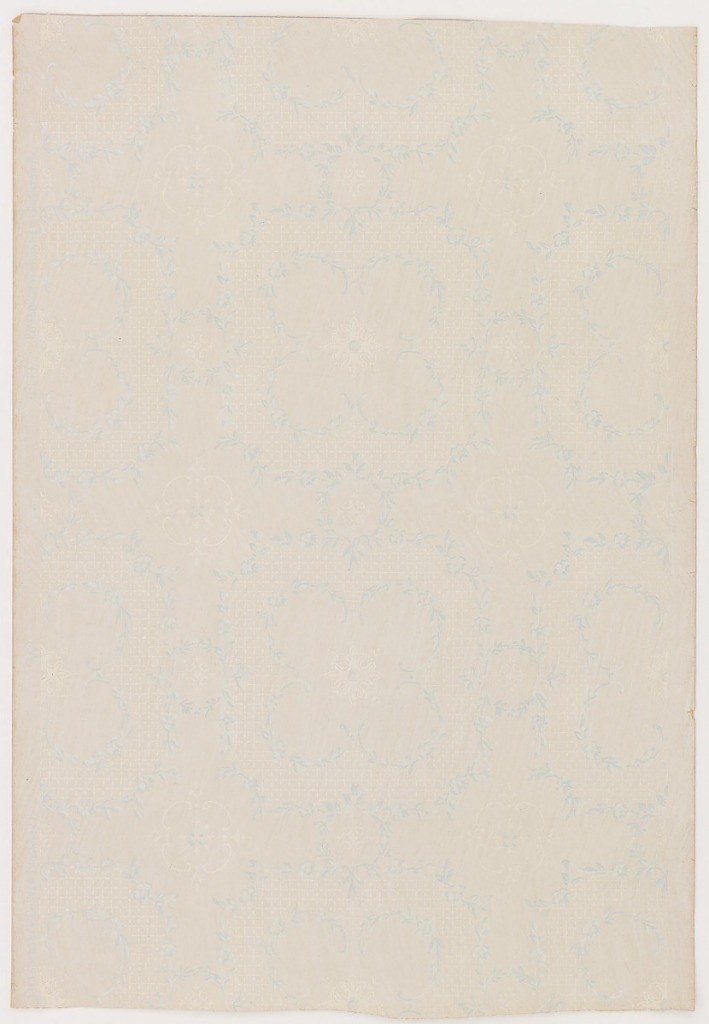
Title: Ceiling paper
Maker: Pittsburg W.P. Co., 1896 – 1915
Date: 1905–1915
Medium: Machine-printed paper, liquid mica
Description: Quatrefoil motif formed with floral swags or scrolls, four-pointed floral boss in center. Lattice work surrounds the quatrefoil, and each are connected to the others by a floral wreath. Very subtle design printed in shades of blue and white mica on an off-white ground.